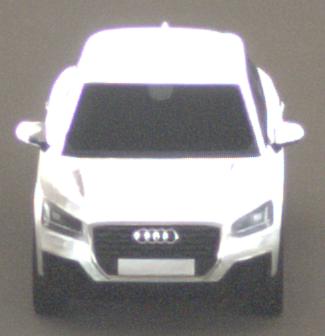
Make: Audi
Model: Q2
Model produced from: 2016
Model produced until: 2020
Doors: 5
Color: white
Road condition: dry road
Daytime: midday
Contrast: medium contrast